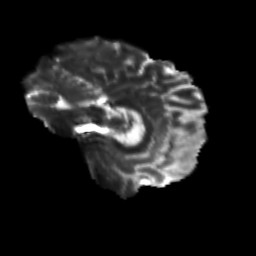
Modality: T2w
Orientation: sagittal
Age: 29
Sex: male
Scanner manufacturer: siemens
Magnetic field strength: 3 T
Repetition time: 3.5 s
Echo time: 0.125 s